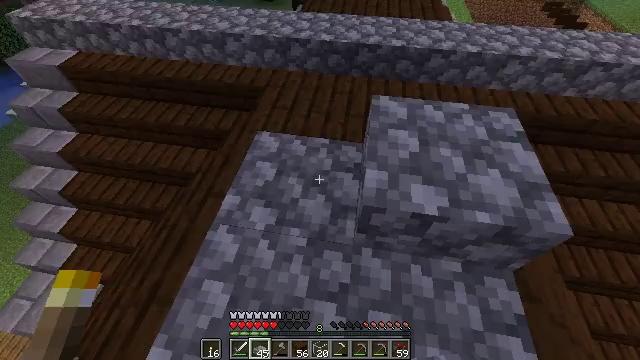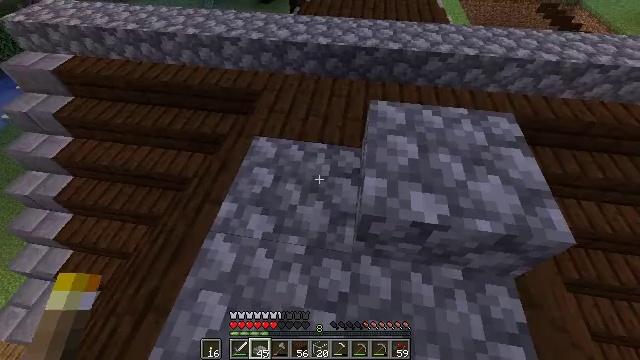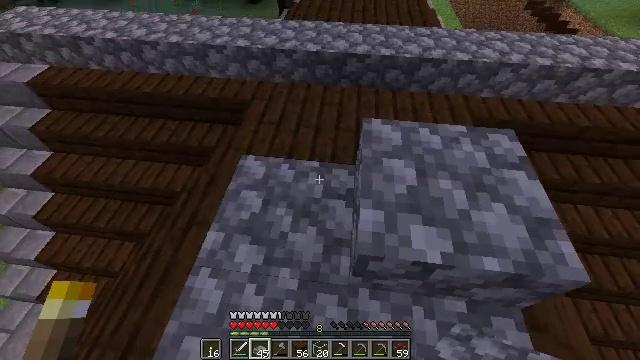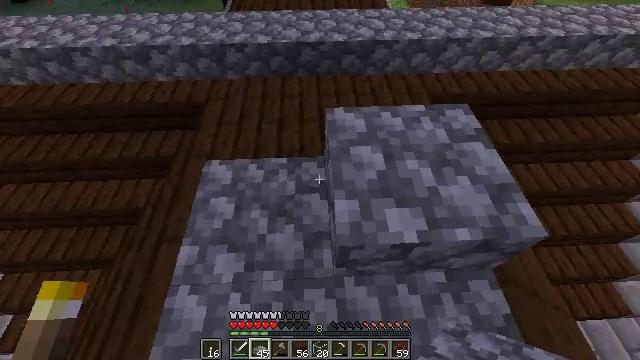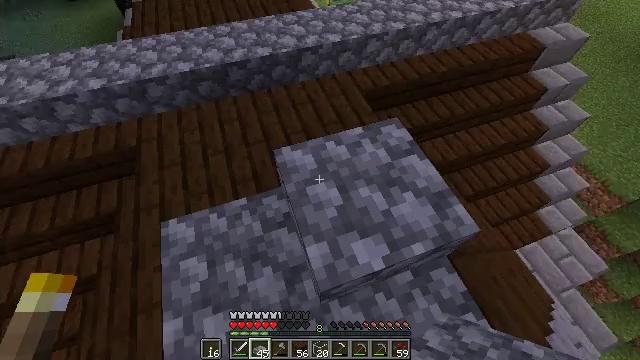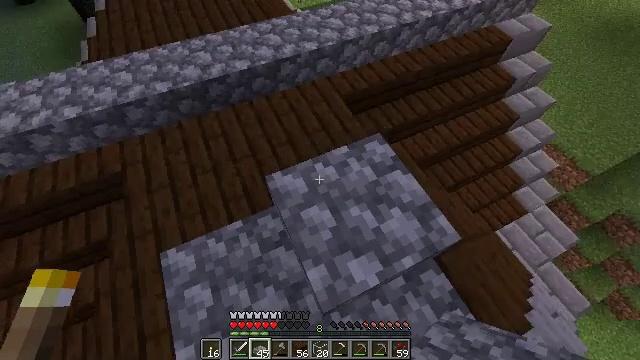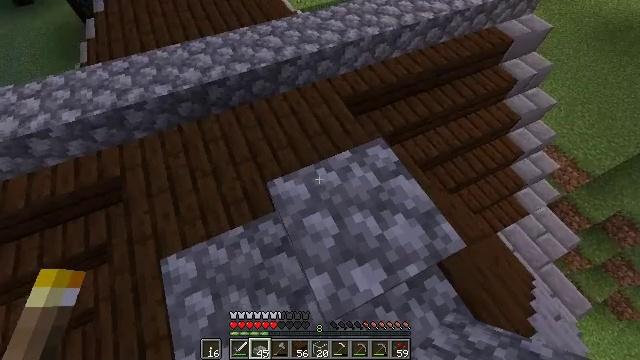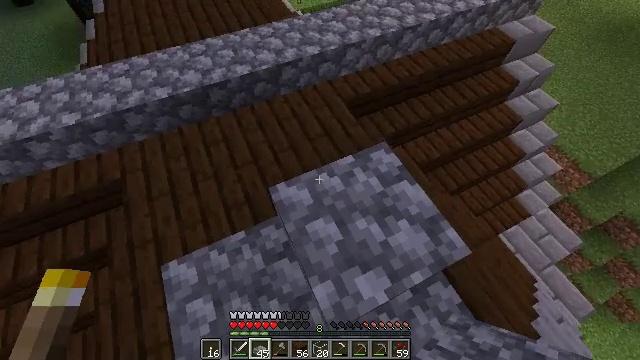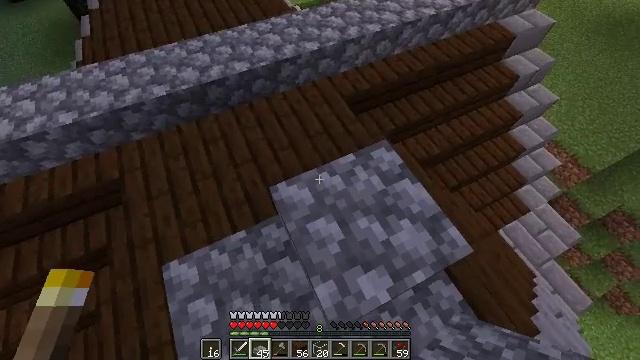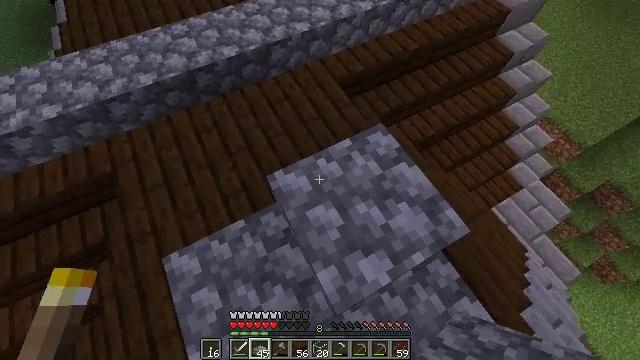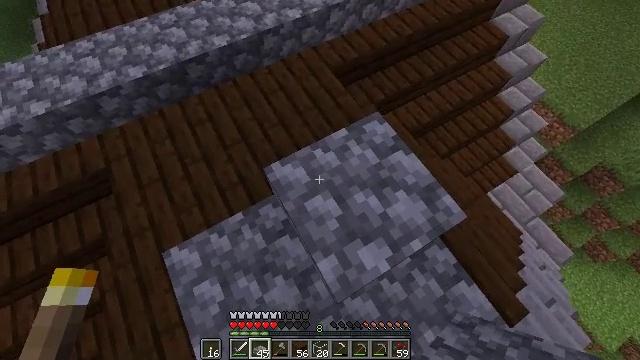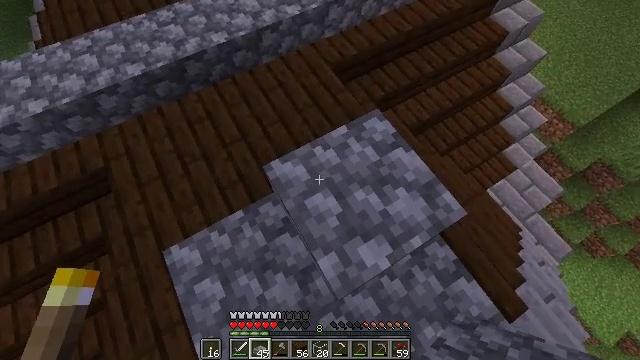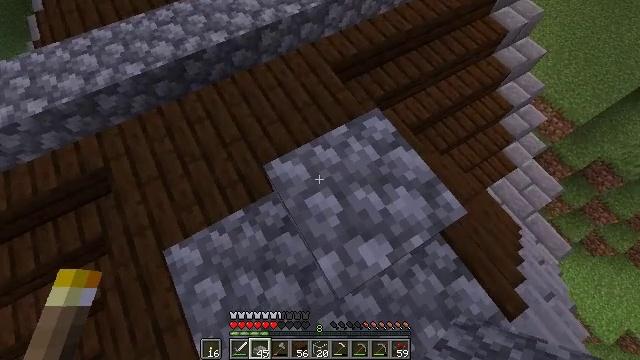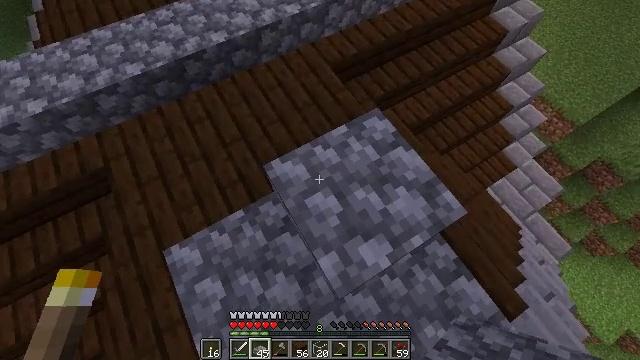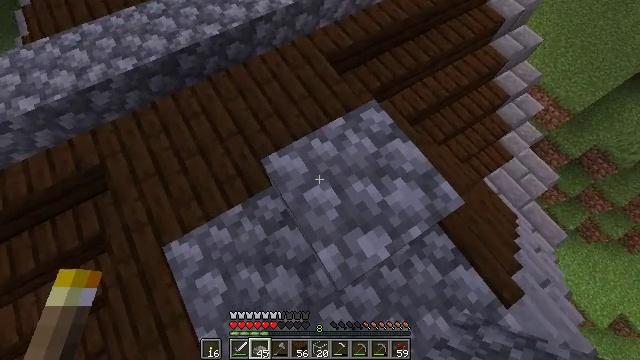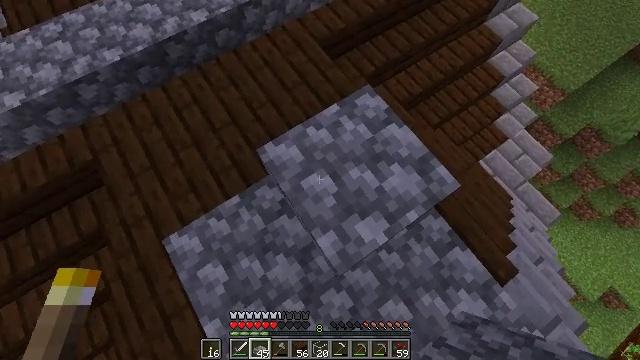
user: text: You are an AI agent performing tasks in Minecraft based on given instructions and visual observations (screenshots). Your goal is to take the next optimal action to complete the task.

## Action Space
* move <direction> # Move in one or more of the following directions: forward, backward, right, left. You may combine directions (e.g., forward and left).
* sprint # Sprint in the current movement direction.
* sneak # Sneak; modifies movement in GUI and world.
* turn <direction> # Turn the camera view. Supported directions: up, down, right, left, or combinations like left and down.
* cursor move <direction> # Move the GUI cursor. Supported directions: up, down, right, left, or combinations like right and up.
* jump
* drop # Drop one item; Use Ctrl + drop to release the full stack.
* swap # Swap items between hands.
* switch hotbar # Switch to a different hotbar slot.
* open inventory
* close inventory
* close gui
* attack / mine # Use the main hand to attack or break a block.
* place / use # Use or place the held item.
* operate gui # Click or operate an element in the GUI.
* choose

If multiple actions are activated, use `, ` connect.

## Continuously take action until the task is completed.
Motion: motion action
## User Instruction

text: Demolish the cobblestone slab for reuse.
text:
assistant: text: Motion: move forward
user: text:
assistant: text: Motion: move forward, turn right
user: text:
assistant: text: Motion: move forward, turn right and down
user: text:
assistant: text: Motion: move forward, turn right and down
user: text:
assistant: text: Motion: turn right and down
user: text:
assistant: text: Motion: no_op
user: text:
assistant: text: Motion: no_op
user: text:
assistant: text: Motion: no_op
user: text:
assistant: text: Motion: turn right and down
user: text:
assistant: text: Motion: turn right and down
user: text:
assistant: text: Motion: no_op
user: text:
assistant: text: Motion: no_op
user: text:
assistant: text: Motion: no_op
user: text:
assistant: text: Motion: turn right and down
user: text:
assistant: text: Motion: turn right and down
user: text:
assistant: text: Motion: turn right and down
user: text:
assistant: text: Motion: turn right and down
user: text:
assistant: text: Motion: no_op
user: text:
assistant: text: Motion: no_op
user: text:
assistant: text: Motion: no_op
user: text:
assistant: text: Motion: no_op
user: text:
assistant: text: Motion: no_op
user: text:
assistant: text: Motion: no_op
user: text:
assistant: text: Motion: no_op
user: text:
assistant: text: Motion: no_op
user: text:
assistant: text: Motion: no_op
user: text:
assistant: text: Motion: no_op
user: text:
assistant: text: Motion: no_op
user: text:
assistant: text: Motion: no_op
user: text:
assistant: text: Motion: no_op